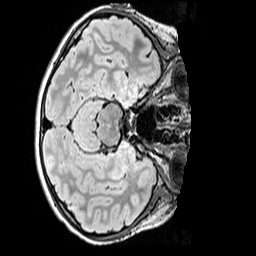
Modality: FLAIR
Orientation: axial
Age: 11
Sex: male
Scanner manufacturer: siemens
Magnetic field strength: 3 T
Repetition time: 5 s
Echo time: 0.388 s